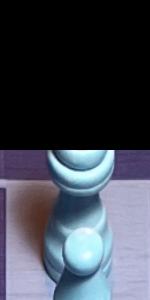
Label: Queen_White